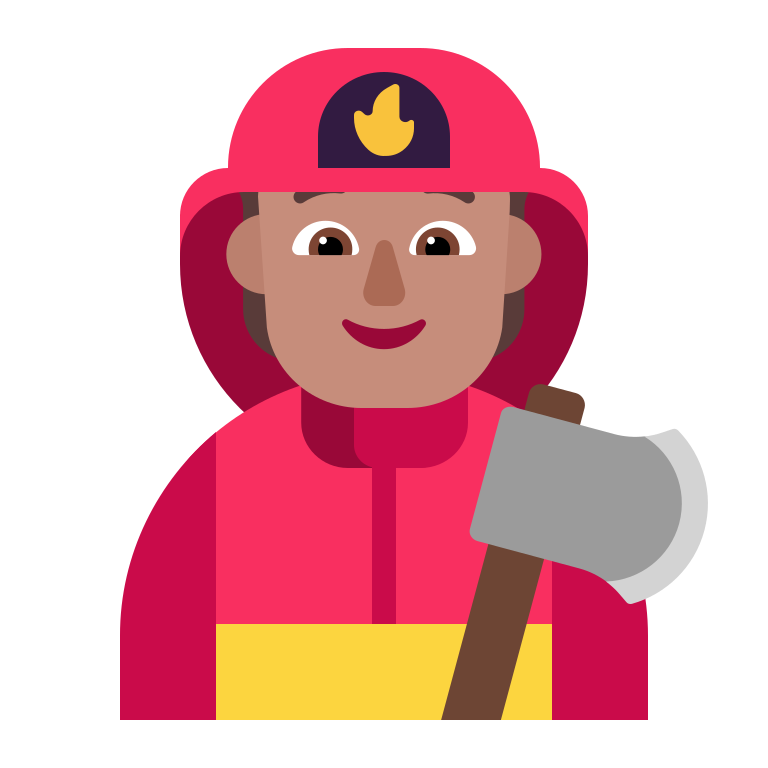
firefighter flat